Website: bh-photo
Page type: billing-address
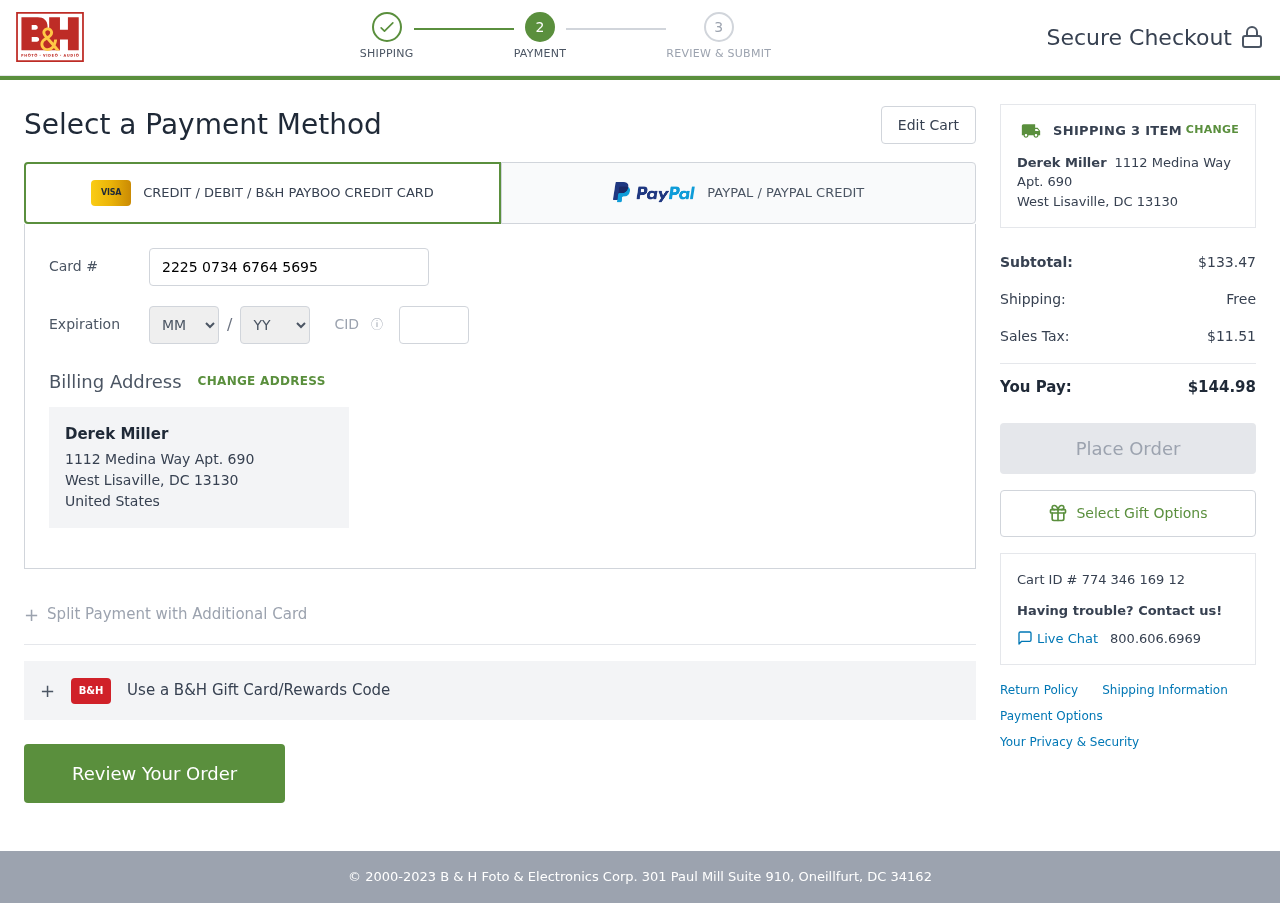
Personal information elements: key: PII_CARD_CVV
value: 485
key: PII_CARD_EXPIRY_MONTH
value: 07
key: PII_CARD_EXPIRY_YEAR
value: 30
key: PII_CARD_NUMBER
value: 2225 0734 6764 5695
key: PII_CITY_STATE_ZIP
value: West Lisaville, DC 13130
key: PII_COUNTRY
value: United States
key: PII_FULLNAME
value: Derek Miller
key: PII_STREET
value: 1112 Medina Way Apt. 690
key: PII_FULLNAME2
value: Derek Miller
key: PII_CITY
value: West Lisaville
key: PII_STATE
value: DC
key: PII_STATE_ABBR
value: DC
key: PII_POSTCODE
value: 13130
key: PII_POSTCODE_FULL
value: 13130
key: PII_CITY_STATE
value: West Lisaville, DC
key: PII_POSTCODE_NUMERIC
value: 13130
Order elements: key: ORDER_NUM_ITEMS
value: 3
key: ORDER_SUBTOTAL
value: $133.47
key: ORDER_SHIPPING_COST
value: Free
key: ORDER_TAX
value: $11.51
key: ORDER_TOTAL
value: $144.98
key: ORDER_ID
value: Cart ID # 774 346 169 12